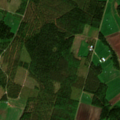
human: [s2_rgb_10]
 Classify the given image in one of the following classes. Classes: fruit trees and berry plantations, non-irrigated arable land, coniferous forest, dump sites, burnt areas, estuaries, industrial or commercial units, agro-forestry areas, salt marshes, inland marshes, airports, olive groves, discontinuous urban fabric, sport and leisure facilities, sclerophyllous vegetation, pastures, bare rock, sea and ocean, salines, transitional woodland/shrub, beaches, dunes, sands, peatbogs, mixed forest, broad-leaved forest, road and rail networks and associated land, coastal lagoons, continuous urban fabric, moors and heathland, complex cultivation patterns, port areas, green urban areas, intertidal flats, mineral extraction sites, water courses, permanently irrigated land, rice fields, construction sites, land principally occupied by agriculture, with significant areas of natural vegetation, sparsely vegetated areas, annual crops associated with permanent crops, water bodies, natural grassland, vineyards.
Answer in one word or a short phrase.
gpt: non-irrigated arable land, land principally occupied by agriculture, with significant areas of natural vegetation, coniferous forest, mixed forest